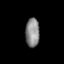
Tissue: prostate
Cell type: Epithelial cells
Senescence score: 0.2298
Nuclear area (px): 396
Mean DAPI intensity: 136.654